Question: i'm having trouble with some tables here.
i have this table:
'''
CREATE TABLE 'smenuitem' (
'nome' VARCHAR(150) NULL DEFAULT NULL COLLATE 'utf8_unicode_ci',
'url' VARCHAR(150) NULL DEFAULT NULL COLLATE 'utf8_unicode_ci',
'tipo' CHAR(4) NULL DEFAULT NULL COLLATE 'utf8_unicode_ci',
'ordemmenu' INT(10) NULL DEFAULT NULL,
'codparent' INT(10) UNSIGNED NOT NULL,
'codmenuitem' INT(10) UNSIGNED NOT NULL,
'codmodulo' INT(10) UNSIGNED NOT NULL,
PRIMARY KEY ('codmodulo', 'codmenuitem', 'codmenuitem2'),
CONSTRAINT 'FK_smenuitem_smodulos' FOREIGN KEY ('codmodulo') REFERENCES 'smodulos' ('codmodulo')
)
COLLATE='utf8_unicode_ci'
ENGINE=InnoDB
ROW_FORMAT=DEFAULT
'''
And an second one:
'''
CREATE TABLE 'smenuitememp' (
'codempresa' INT(10) UNSIGNED NOT NULL,
'codmodulo' INT(10) UNSIGNED NOT NULL,
'codmenuitem' INT(10) UNSIGNED NOT NULL,
PRIMARY KEY ('codmenuitem', 'codempresa', 'codmodulo')
)
COLLATE='utf8_unicode_ci'
'''
My problem it's i need to make an FK between codmenuitem
i have this sql command that are resulting on an error:
'''
ALTER TABLE 'smenuitememp' ADD CONSTRAINT 'FK_smenuitememp_smenuitem' FOREIGN KEY ('codmenuitem') REFERENCES 'smenuitem' ('codmenuitem');
'''
When i try to execute it's return this error:

Someone has an idea?
---
Update... i was trying to solve the problem, and got an new question... T_T
'''
CREATE TABLE 'smenuitem' (
'nome' VARCHAR(150) NULL DEFAULT NULL COLLATE 'utf8_unicode_ci',
'url' VARCHAR(150) NULL DEFAULT NULL COLLATE 'utf8_unicode_ci',
'tipo' CHAR(4) NULL DEFAULT NULL COLLATE 'utf8_unicode_ci',
'ordemmenu' INT(10) NULL DEFAULT NULL,
'codparent' INT(10) UNSIGNED NOT NULL,
'codmenuitem' INT(10) UNSIGNED NOT NULL,
'codmodulo' INT(10) UNSIGNED NOT NULL,
PRIMARY KEY ('codmodulo', 'codmenuitem'),
INDEX 'codmenuitem' ('codmenuitem'),
CONSTRAINT 'FK_smenuitem_smodulos' FOREIGN KEY ('codmodulo') REFERENCES 'smodulos' ('codmodulo')
)
COLLATE='utf8_unicode_ci'
ENGINE=InnoDB
ROW_FORMAT=DEFAULT
'''
I solved the problem creating an index at the main table. But i don't know why i was having trouble without this index. If someone could ask me i would apreciate!
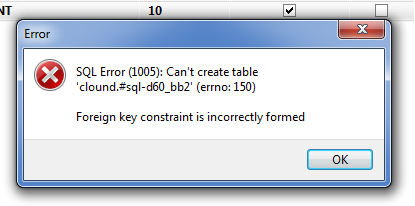
Answer: The foreign key column(s) must reference column(s) comprising a left-most prefix of the primary key or a unique key in the parent table.
In other words, the following examples work in InnoDB:
'''
CREATE TABLE Foo ( a INT, b INT, c INT, PRIMARY KEY (a,b,c) );
CREATE TABLE Bar ( x INT, y INT );
ALTER TABLE Bar ADD FOREIGN KEY (x,y) REFERENCES Foo(b,c); -- WRONG
ALTER TABLE Bar ADD FOREIGN KEY (x,y) REFERENCES Foo(a,c); -- WRONG
ALTER TABLE Bar ADD FOREIGN KEY (x,y) REFERENCES Foo(a,b); -- RIGHT
ALTER TABLE Bar ADD FOREIGN KEY (x) REFERENCES Foo(b); -- WRONG
ALTER TABLE Bar ADD FOREIGN KEY (x) REFERENCES Foo(a); -- RIGHT
'''
You got an error because you're trying to do the equivalent of (x) references Foo(b).
Your column codmenuitem is the second of three columns in the primary key of the parent.
It would work if 'smenuitememp.codemenuitem' were to reference 'smenuitem.codmodulo', because that column is the leftmost column in the parent table's primary key.
---
Re your followup question:
Keep in mind the way foreign keys work. Every time you insert or update a row in the child table, it needs to look up a row in the parent table to verify that the value exists in the referenced column. If the column isn't indexed, it'll have to do a table-scan to achieve this lookup, and that would be very expensive, assuming your parent table grows.
If you try to look up a row based on the middle column of a multi-column index, the index doesn't help you. By analogy, it's like searching a telephone book for all people with a certain middle name.
Standard ANSI SQL requires that the referenced column be part of a PRIMARY KEY or UNIQUE KEY, and it requires that the foreign key columns match the columns of a primary or unique constraint in the parent.
But InnoDB is more permissive. It still requires that the referenced column in the parent table be indexed so the lookup can be efficient, that the referenced columns be the leftmost in the index. But a non-unique index is okay; it's allowed for a foreign key to reference it.
This can lead to weird cases like a child row that references more than one row in the parent, but it's expected that you will handle such anomalies.
---
I feel the need to emphasize the last point. You get anomalous data if you define foreign keys to non-uniquely indexed columns in the parent. This will probably cause your queries to report rows multiple time when you do joins. You should not use this behavior of InnoDB; you should define foreign keys only to parent columns that are unique.